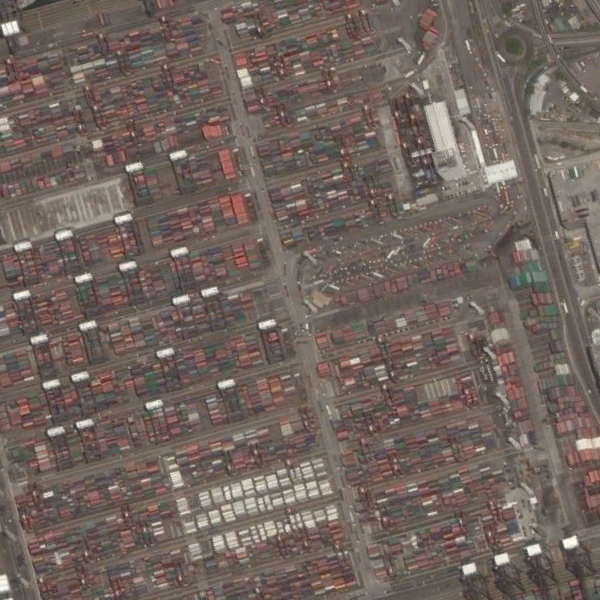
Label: Industrial